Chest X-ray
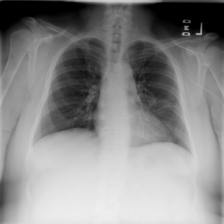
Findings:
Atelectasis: negative
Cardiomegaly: negative
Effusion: negative
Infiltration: negative
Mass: negative
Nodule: negative
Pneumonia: negative
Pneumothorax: negative
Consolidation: negative
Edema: negative
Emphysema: negative
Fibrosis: negative
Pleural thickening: negative
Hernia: negative